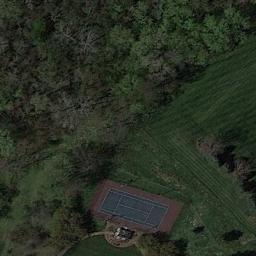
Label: tennis_court